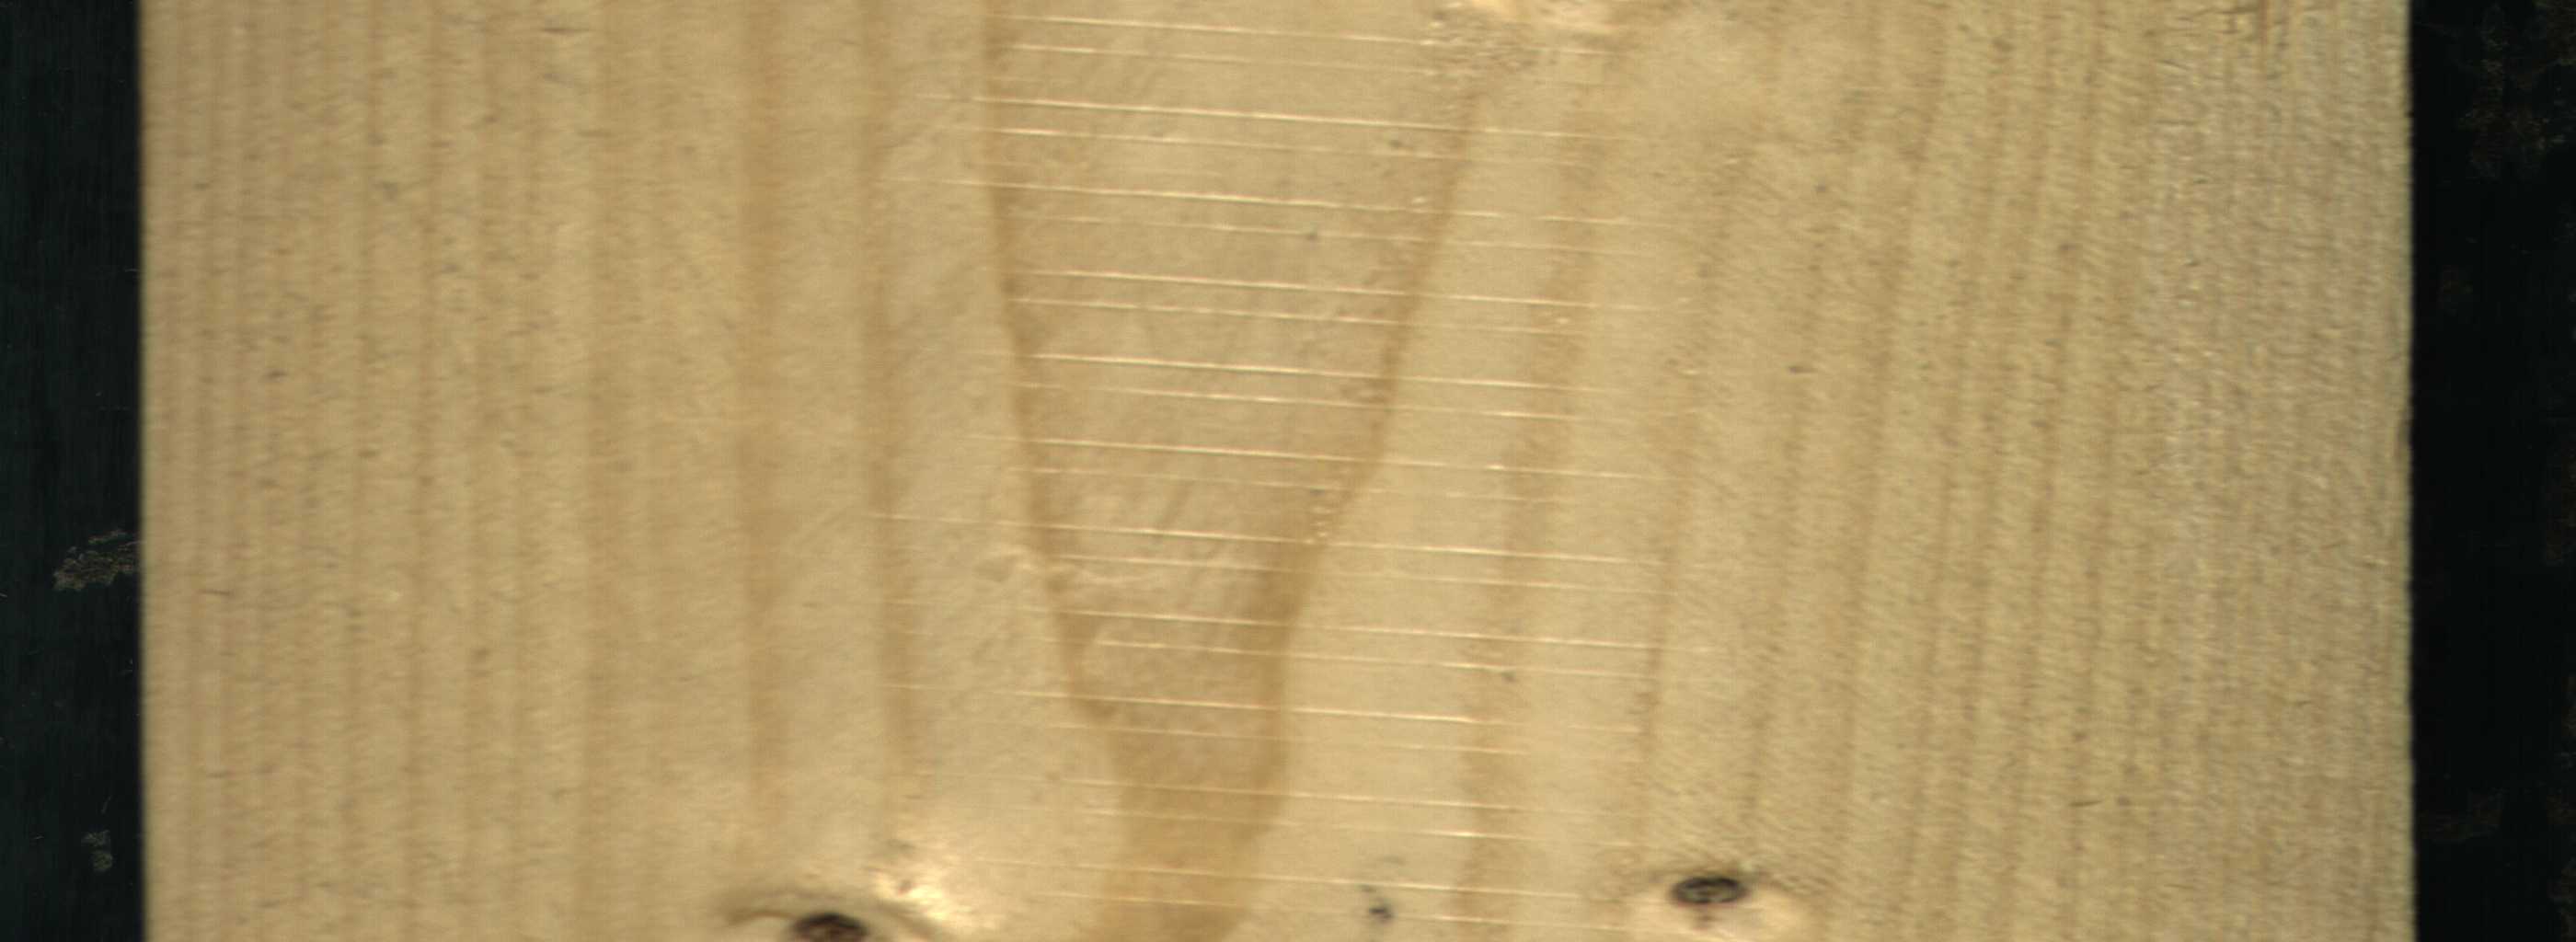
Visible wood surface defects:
Dead_Knot
Dead_Knot